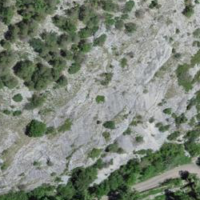
EUNIS habitat code: 48
Species observed at this site:
Cephalanthera longifolia